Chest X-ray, PA view. Patient: 44 years old, sex M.
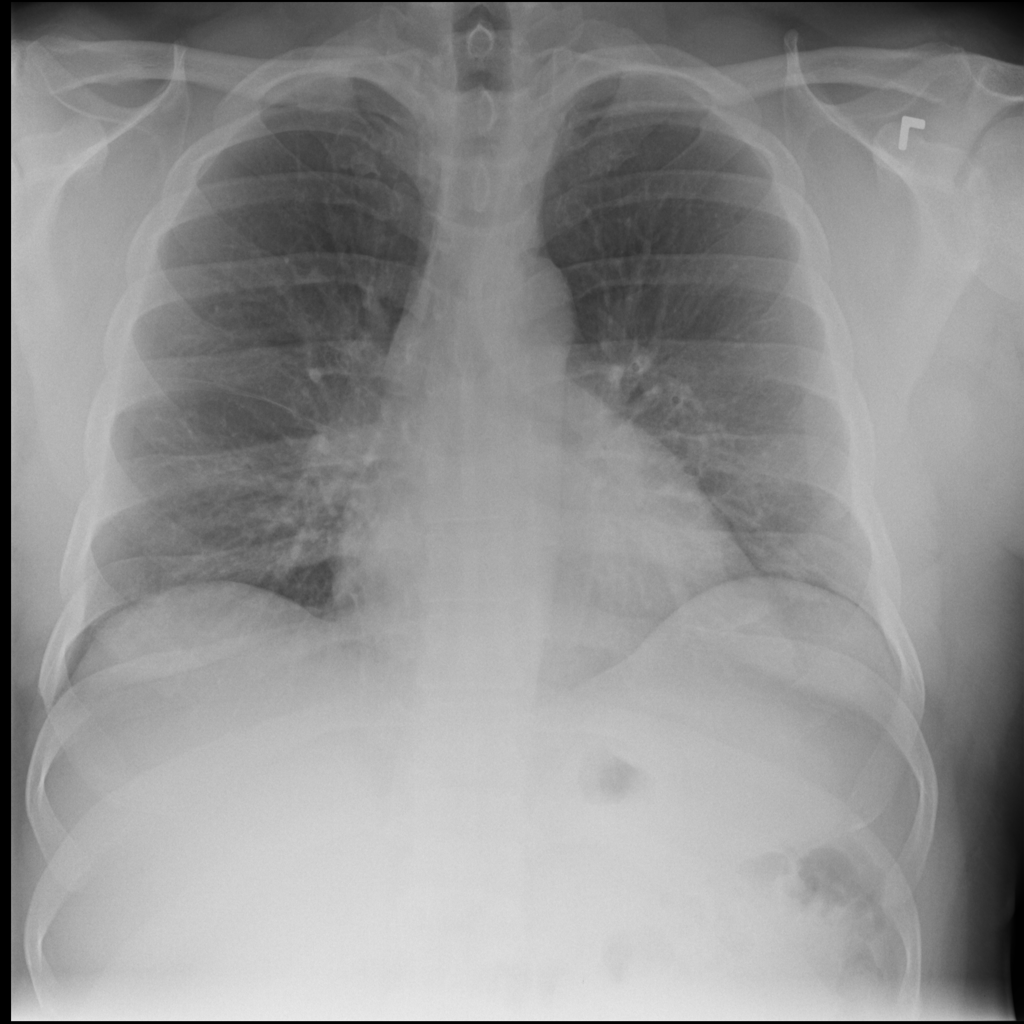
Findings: No Finding